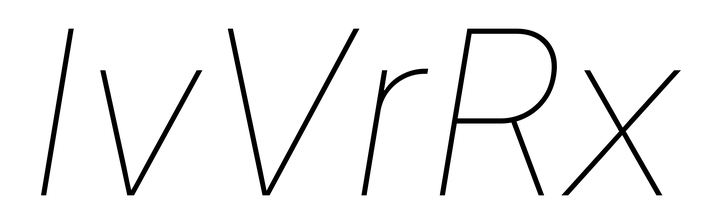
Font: Inter-Italic_Thin_Italic